Aerial crown-view tile of a tropical tree (Barro Colorado Island, Panama), acquired 20250915:
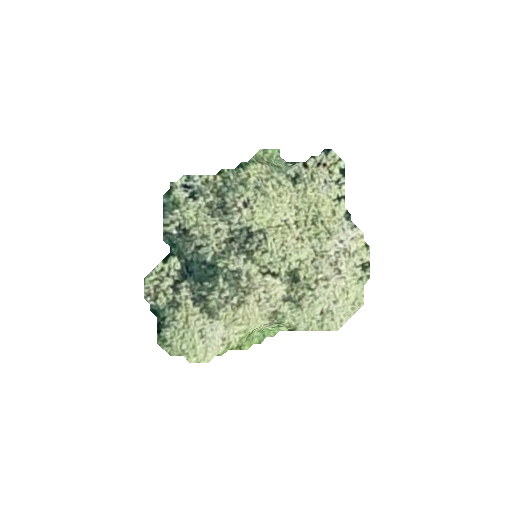
Species: Cordia bicolor
GBIF accepted scientific name: Cordia bicolor
Crown area: 50.141 m²